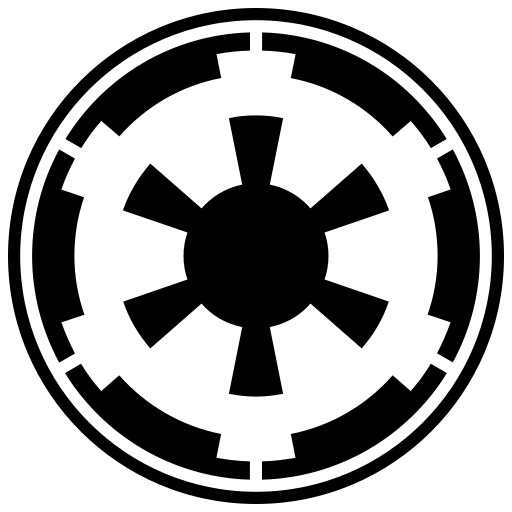
Tags: icon, FontAwesome, fa-icon, brand, empire